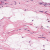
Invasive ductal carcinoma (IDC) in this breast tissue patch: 0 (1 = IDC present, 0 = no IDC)